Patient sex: M
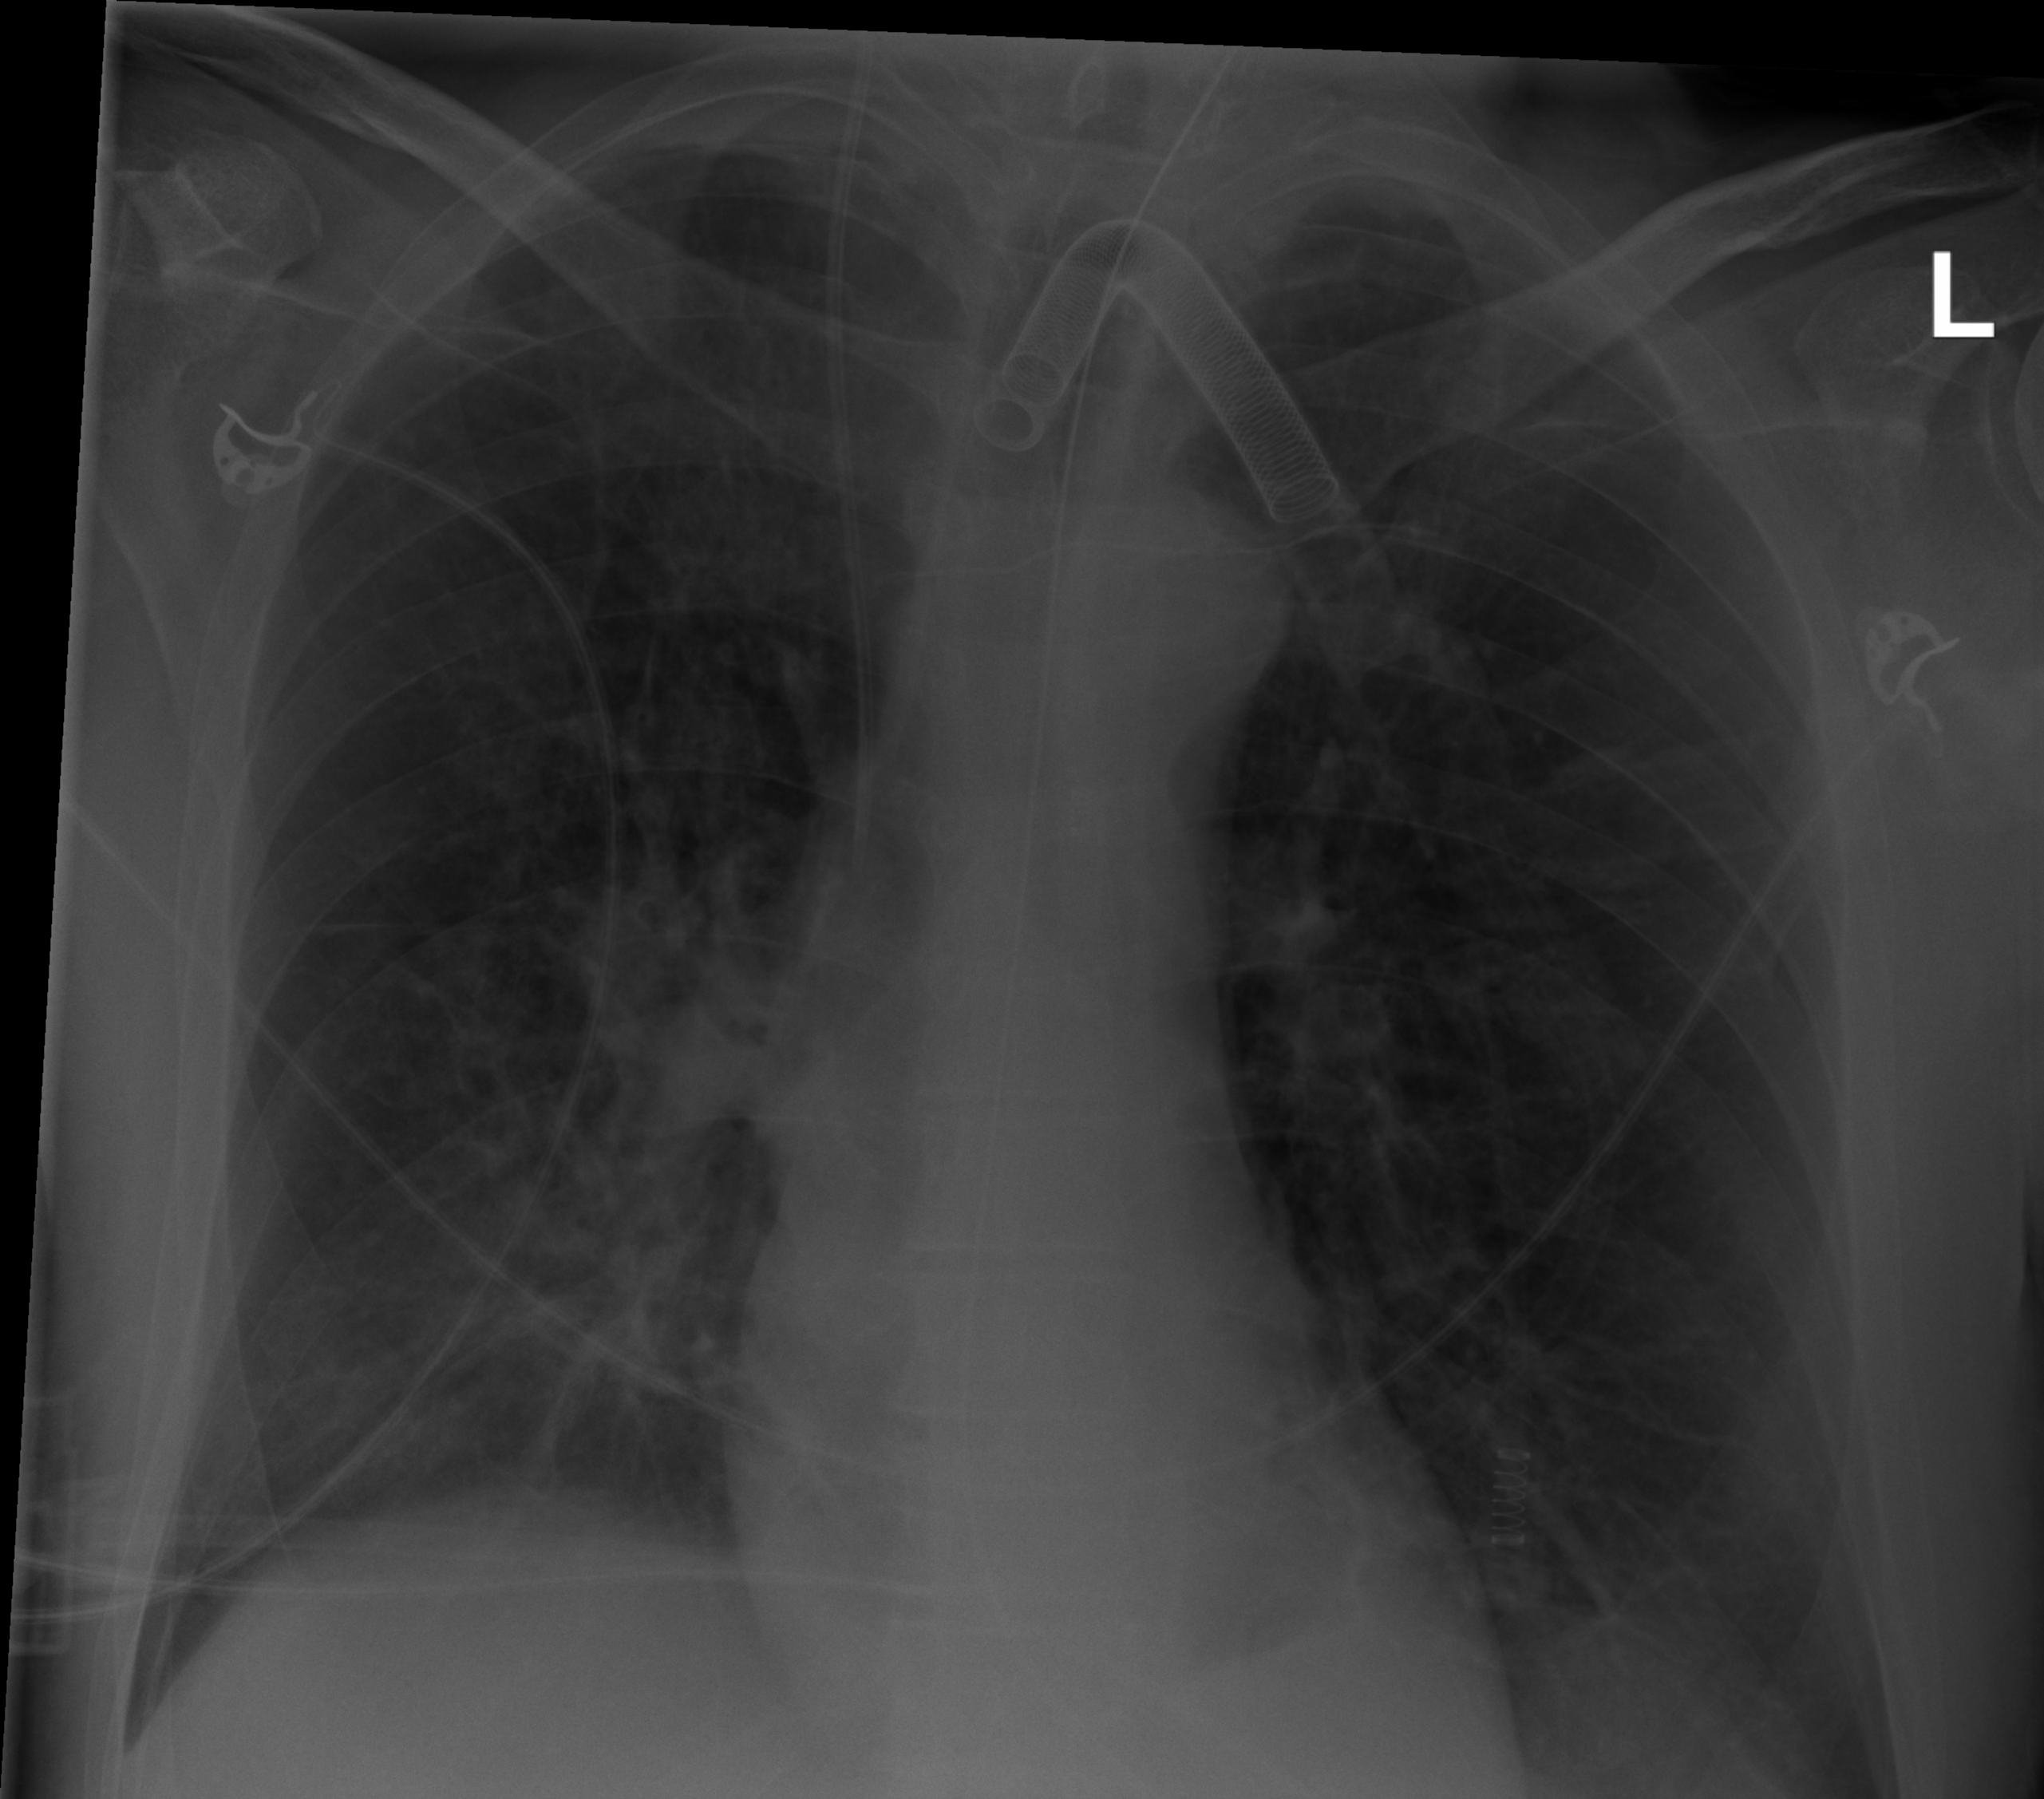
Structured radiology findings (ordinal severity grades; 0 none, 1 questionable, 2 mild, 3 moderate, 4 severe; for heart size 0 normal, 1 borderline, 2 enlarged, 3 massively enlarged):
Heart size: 2
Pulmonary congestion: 0
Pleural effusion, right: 0
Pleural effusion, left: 0
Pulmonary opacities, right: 2
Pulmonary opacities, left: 0
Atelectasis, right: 2
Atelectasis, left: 2